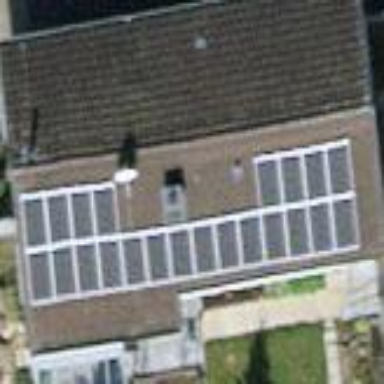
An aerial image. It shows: Detached building with gabled roof.